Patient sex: M
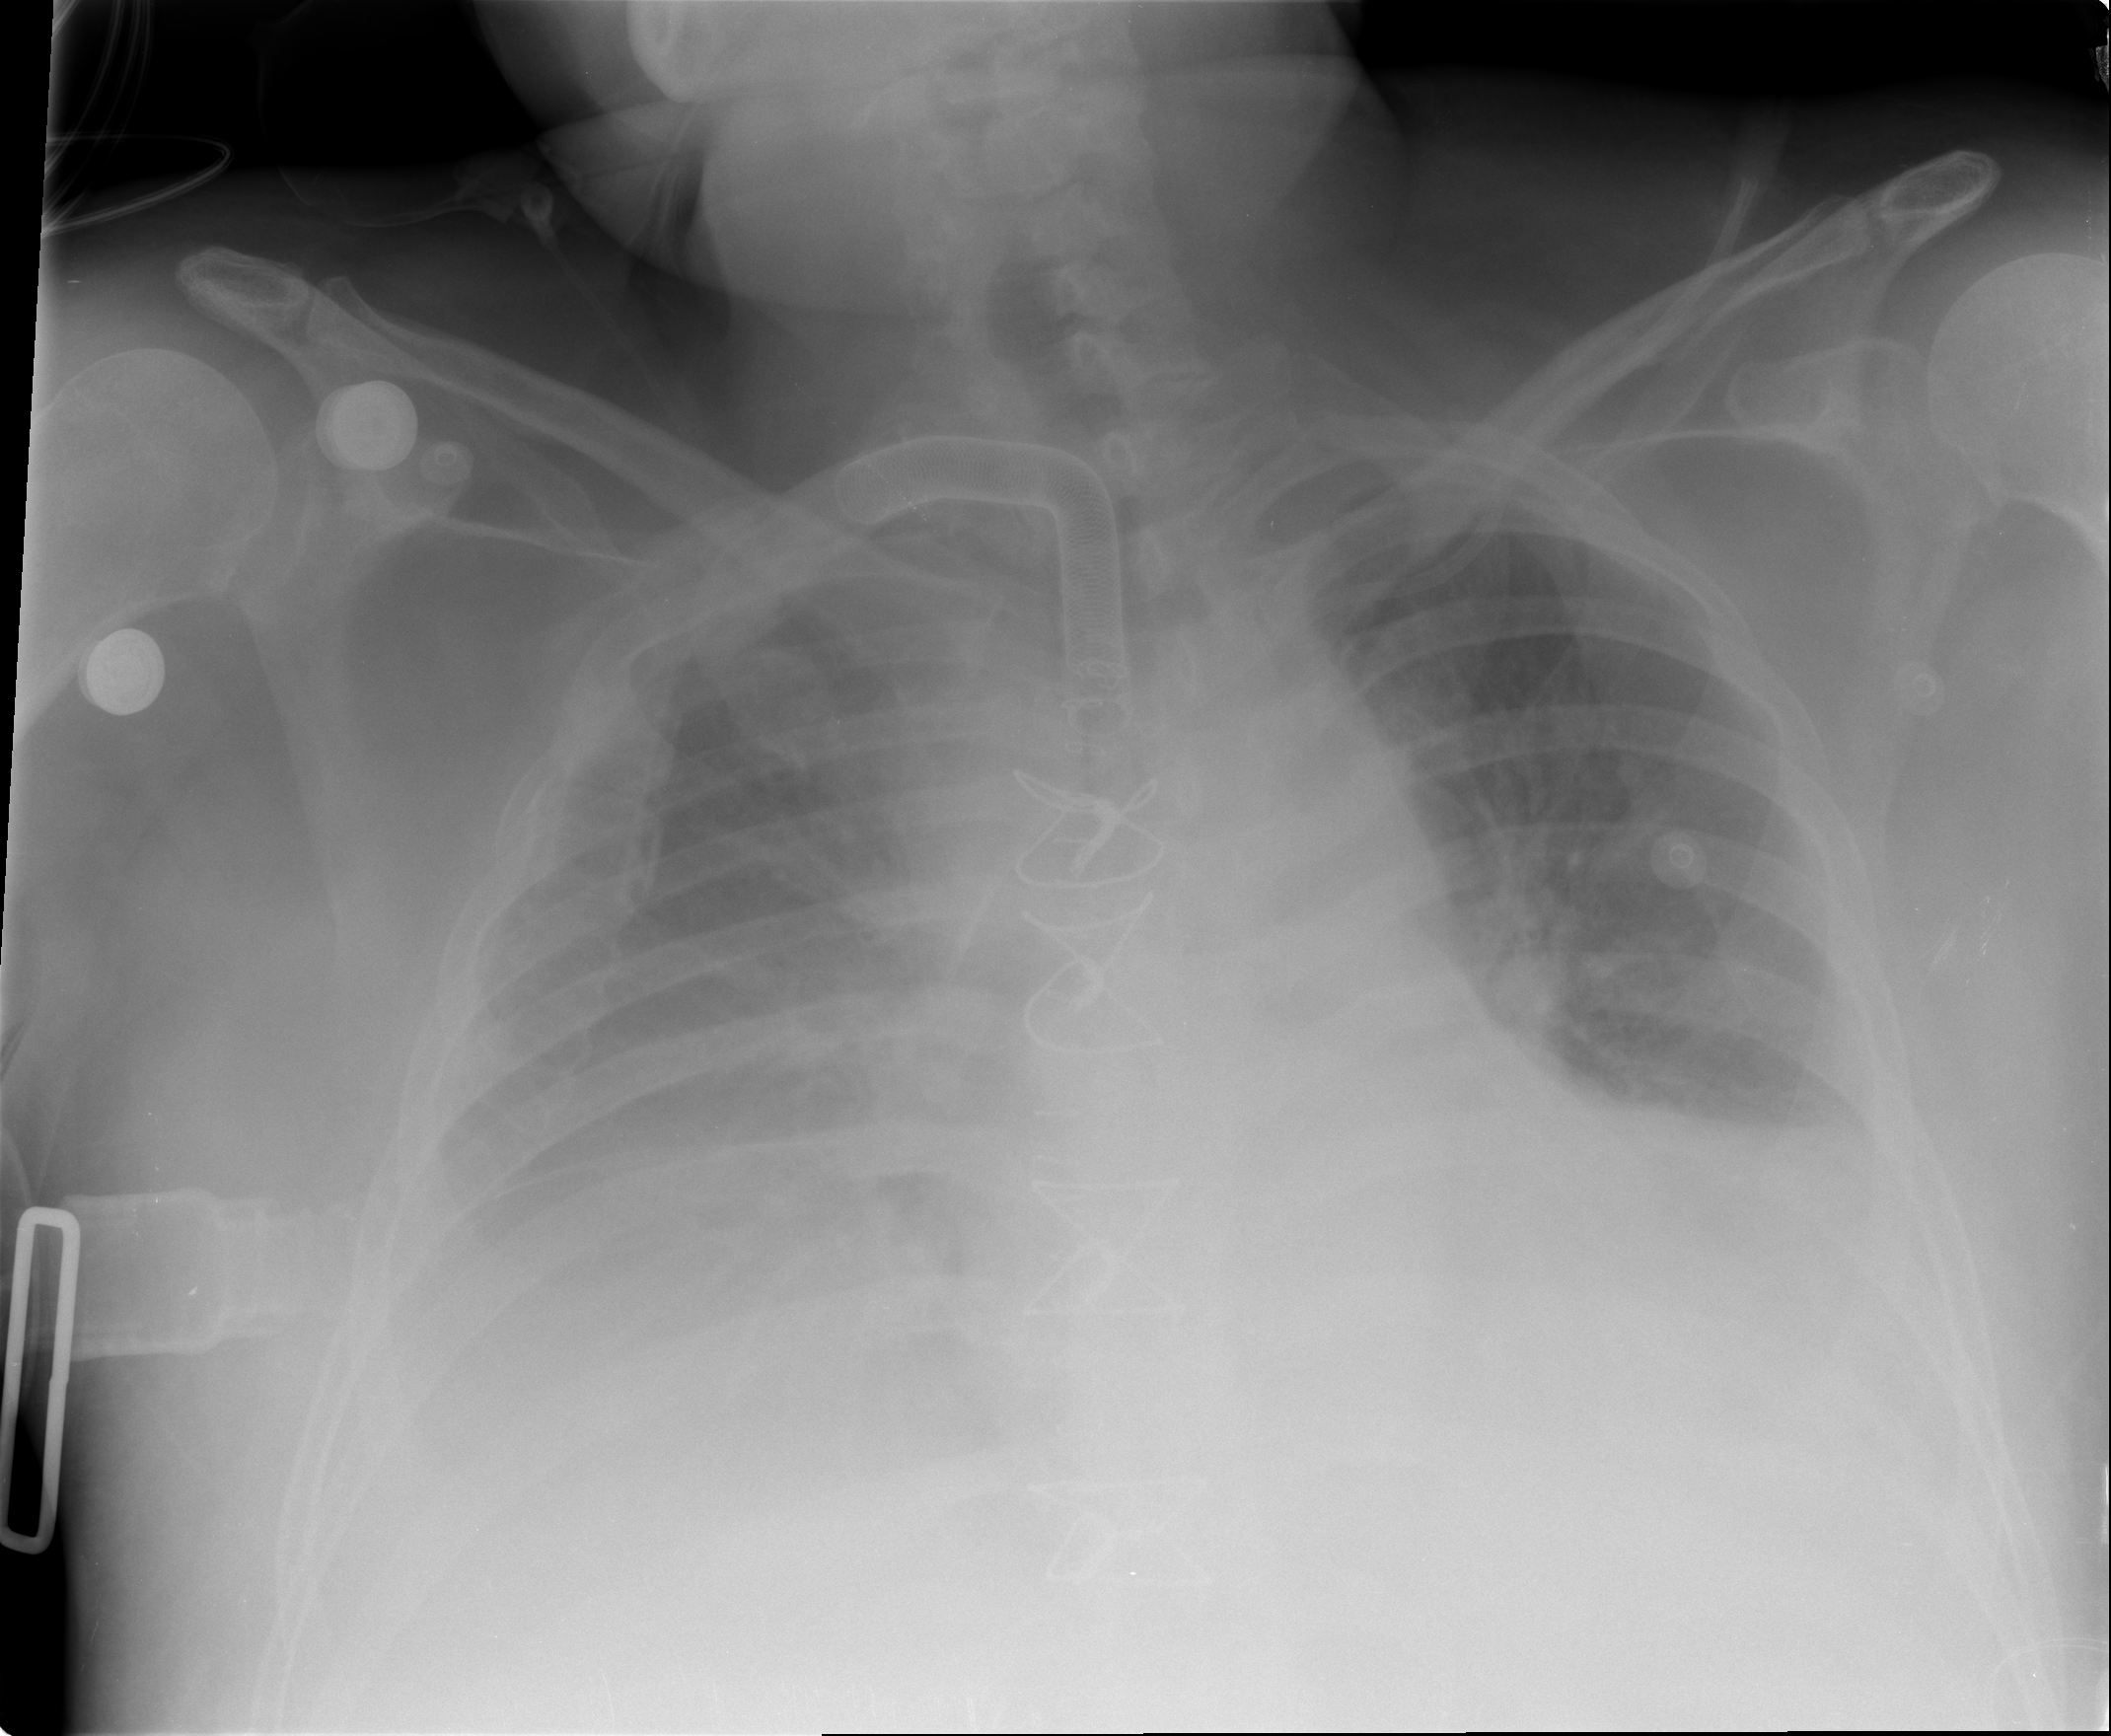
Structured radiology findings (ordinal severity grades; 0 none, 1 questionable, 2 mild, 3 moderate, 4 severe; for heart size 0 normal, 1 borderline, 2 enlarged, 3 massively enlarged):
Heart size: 2
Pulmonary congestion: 2
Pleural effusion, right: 2
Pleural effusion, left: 2
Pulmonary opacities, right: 0
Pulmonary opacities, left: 0
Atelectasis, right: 2
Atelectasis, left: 2